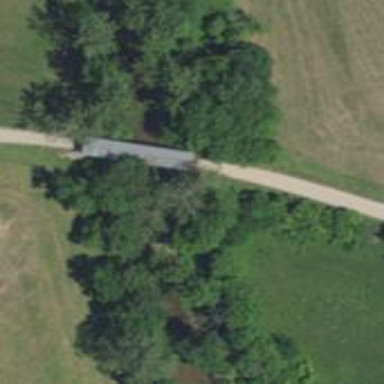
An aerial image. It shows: Covered bridge on residential road.